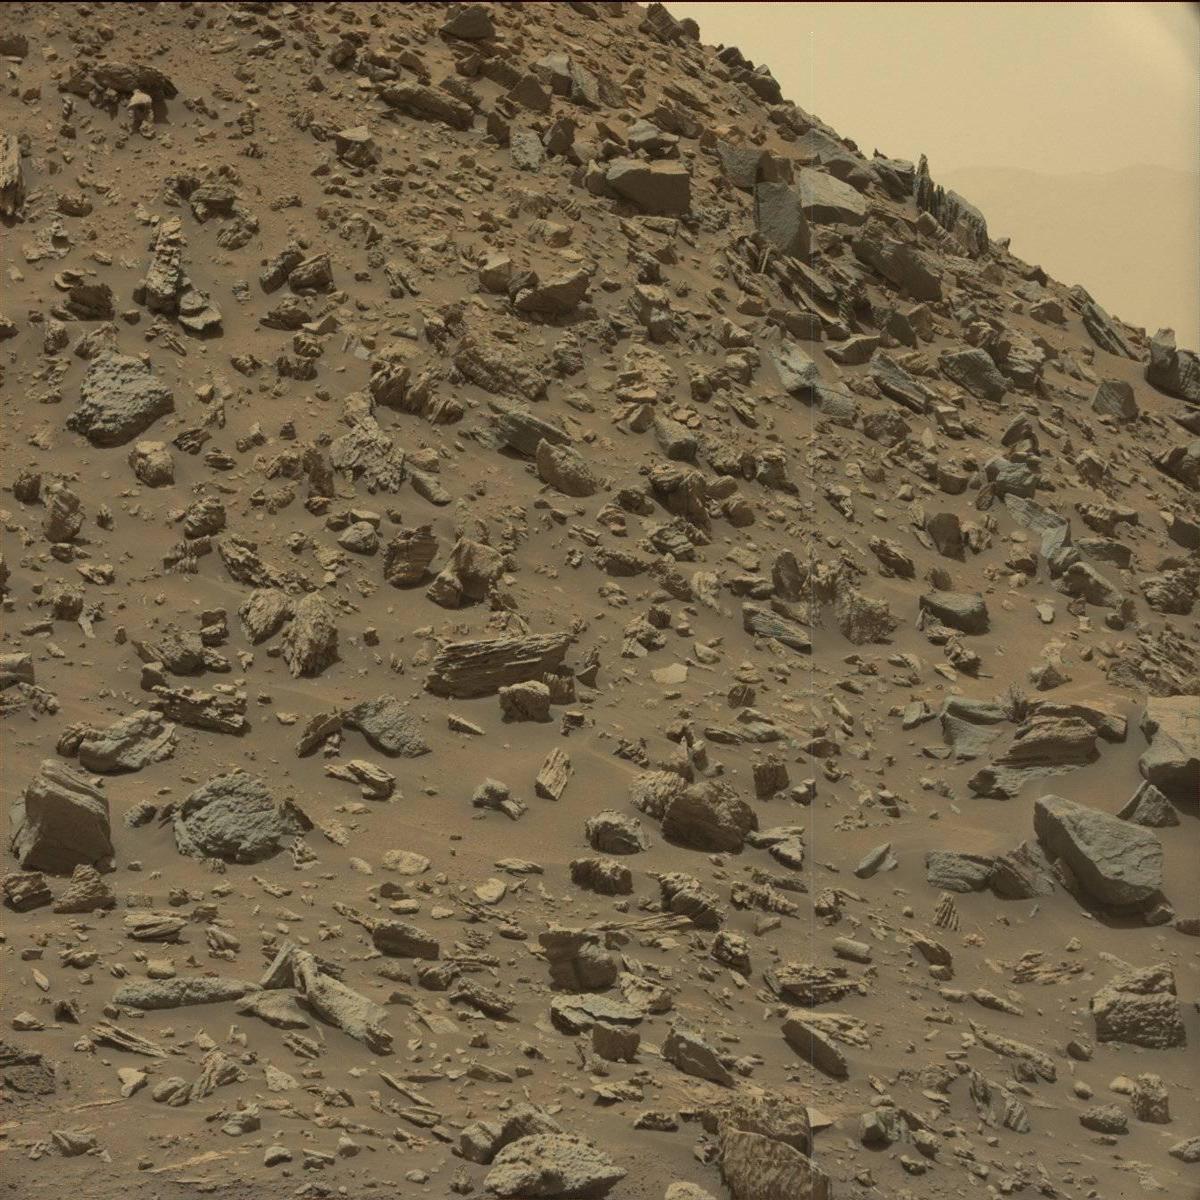
Terrain classes present: Bedrock, Ridge, Sand / Soil, Sky